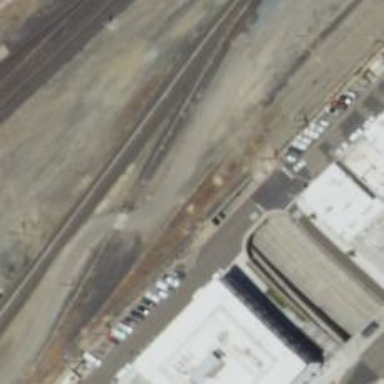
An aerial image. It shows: Railway yard used for servicing trains.